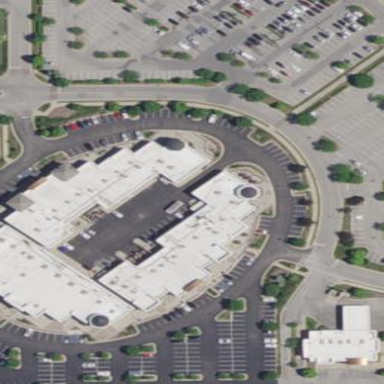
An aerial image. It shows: Retail building.